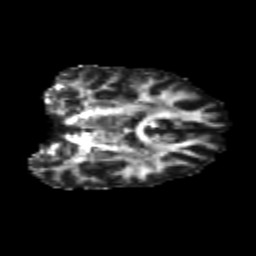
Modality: FA
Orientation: coronal
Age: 24
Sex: female
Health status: healthy
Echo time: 0.074 s